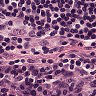
Metastatic tissue present: no